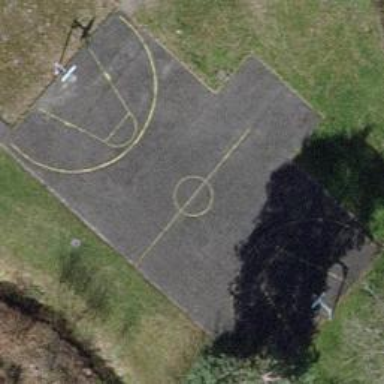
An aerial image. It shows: Basketball court on leisure land pitch.